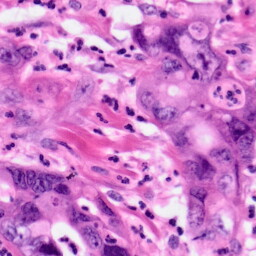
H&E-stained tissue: Pancreatic